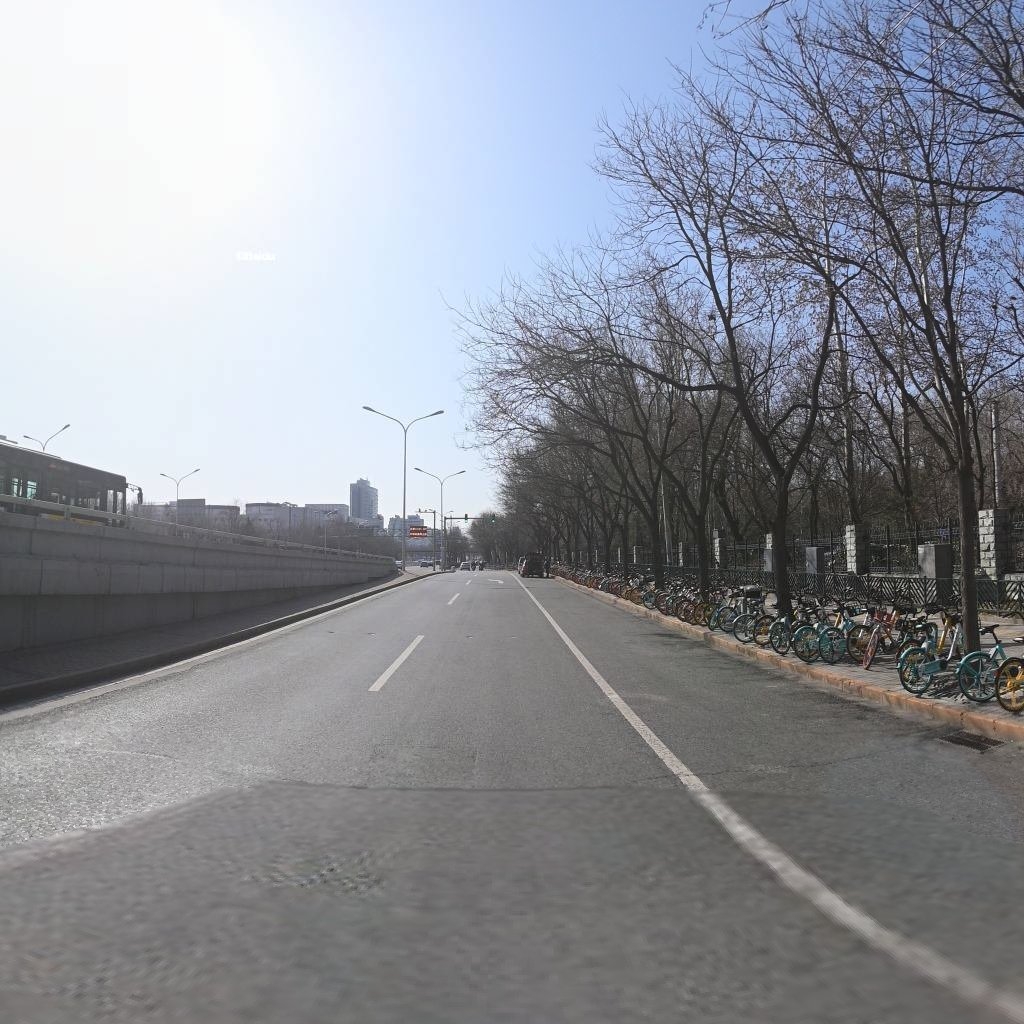
Region: Haidian
Road damage annotations: transverse crack, transverse patch